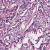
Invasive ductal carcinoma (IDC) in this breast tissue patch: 1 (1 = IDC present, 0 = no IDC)